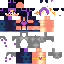
A female human skin with dark skin, wearing brown long hair dressed in a purple hoodie and black pants, featuring a closed mouth.